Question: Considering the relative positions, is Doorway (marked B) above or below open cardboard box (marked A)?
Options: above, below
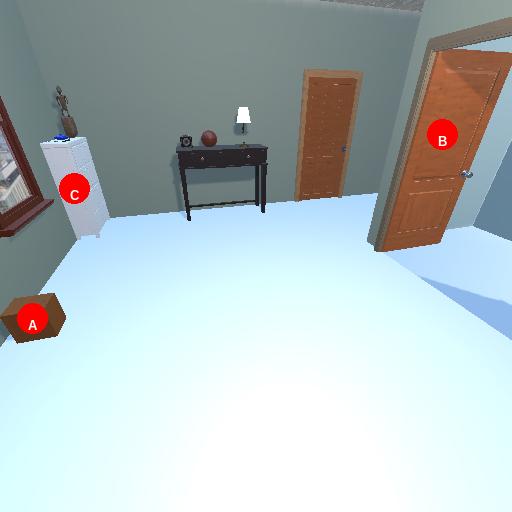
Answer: above